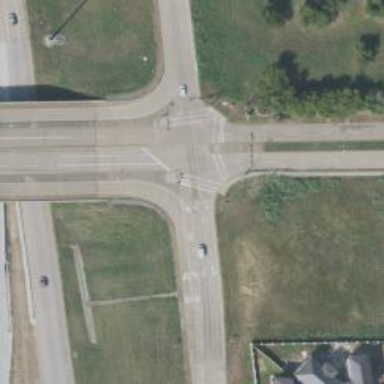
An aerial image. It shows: Secondary link road.